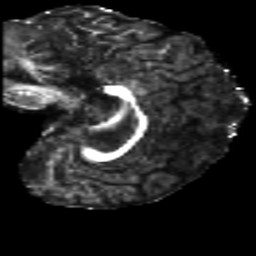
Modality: FA
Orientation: sagittal
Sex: male
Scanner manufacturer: siemens
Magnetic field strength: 3 T
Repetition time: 5 s
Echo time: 0.07 s